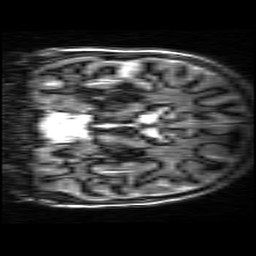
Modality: MP2RAGE
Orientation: coronal
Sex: female
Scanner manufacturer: siemens
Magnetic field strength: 3 T
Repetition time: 5 s
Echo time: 0.00368 s